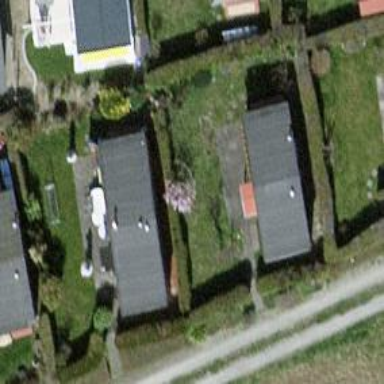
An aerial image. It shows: Static caravan.